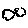
Label: cloud